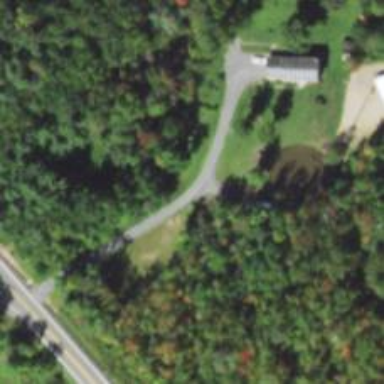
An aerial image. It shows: Driveway leading to service road.